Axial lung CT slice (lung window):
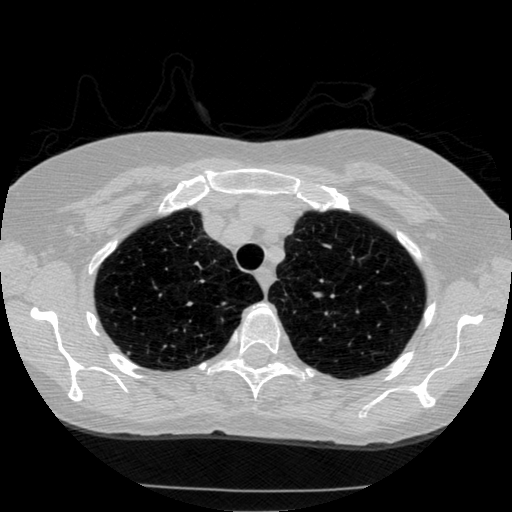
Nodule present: yes
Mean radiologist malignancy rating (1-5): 3